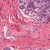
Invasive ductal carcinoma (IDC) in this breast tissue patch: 0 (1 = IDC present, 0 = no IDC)